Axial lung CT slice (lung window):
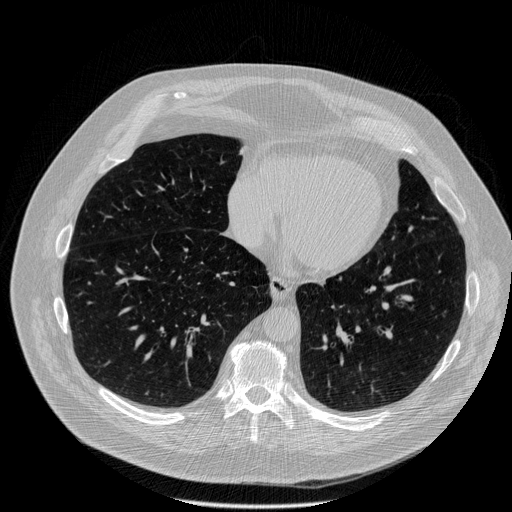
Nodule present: no